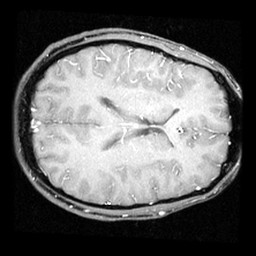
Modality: inplaneT1
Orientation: axial
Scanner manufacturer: ge
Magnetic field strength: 3 T
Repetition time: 0.2 s
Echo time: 0.0036 s